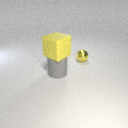
large yellow rubber cube above large gray rubber cylinder